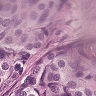
Metastatic tissue present: yes